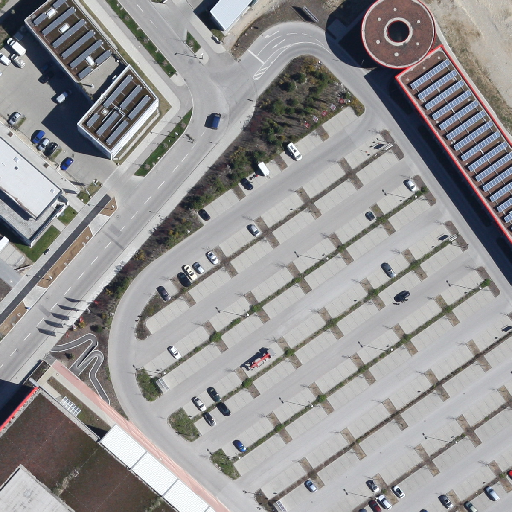
Referring expression: impervious surface